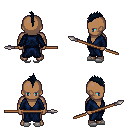
a pixel art fantasy rpg character, male body template, human, dark skin, blue robe, gold greaves, raven mohawk hairstyle, white slippers, spear, four views (front, back, left, right), 2x2 character sprite sheet, small pixel art, hard edges, no anti-aliasing